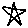
Label: star